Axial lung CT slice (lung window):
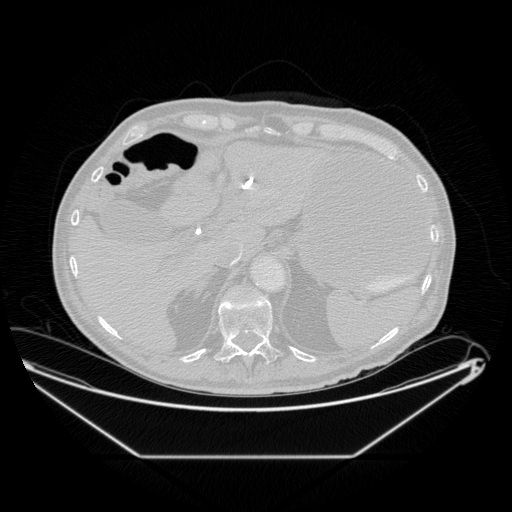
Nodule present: no